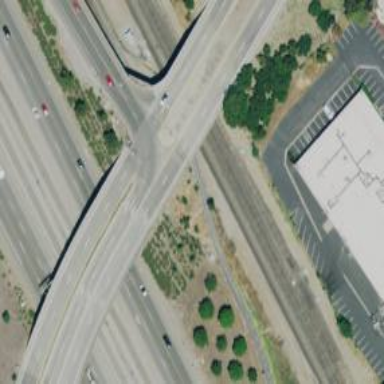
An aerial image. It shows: This image shows trunk highway that functions as expressway.